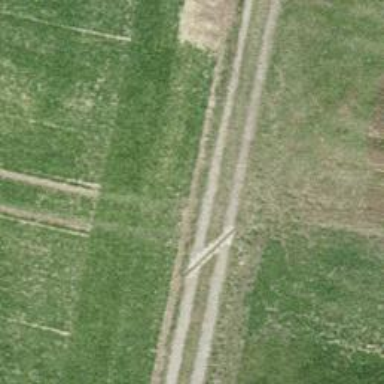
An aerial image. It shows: Gravel track with grade 4 quality.